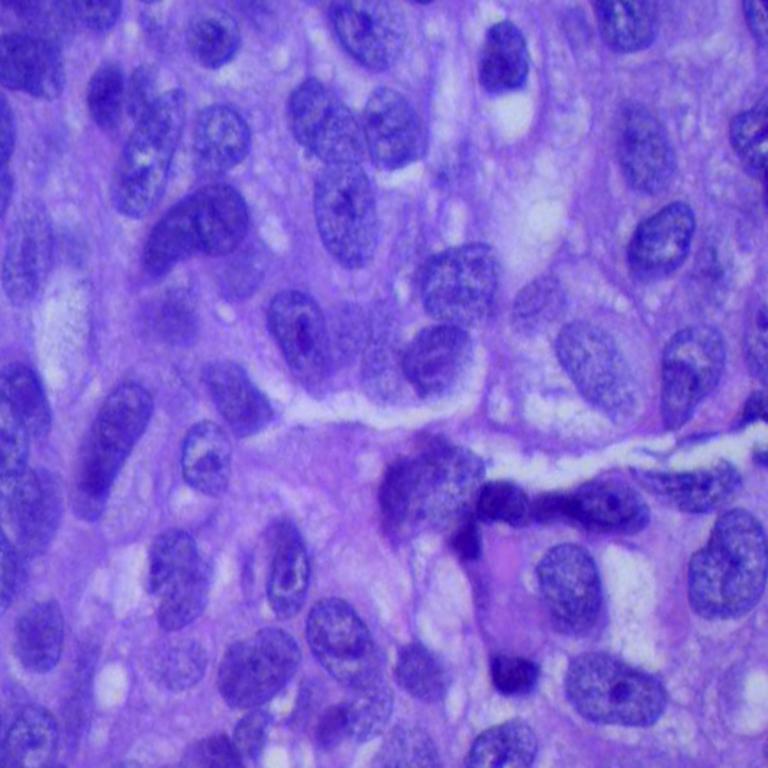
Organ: lung
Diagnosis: squamous carcinomas